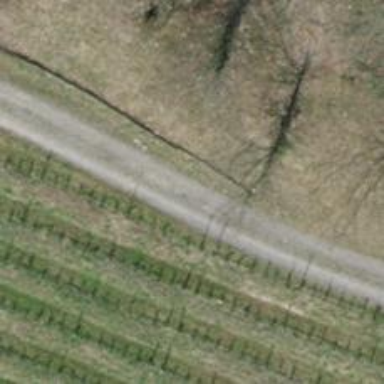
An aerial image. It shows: Compacted track with grade2 level.